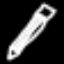
Label: pencil